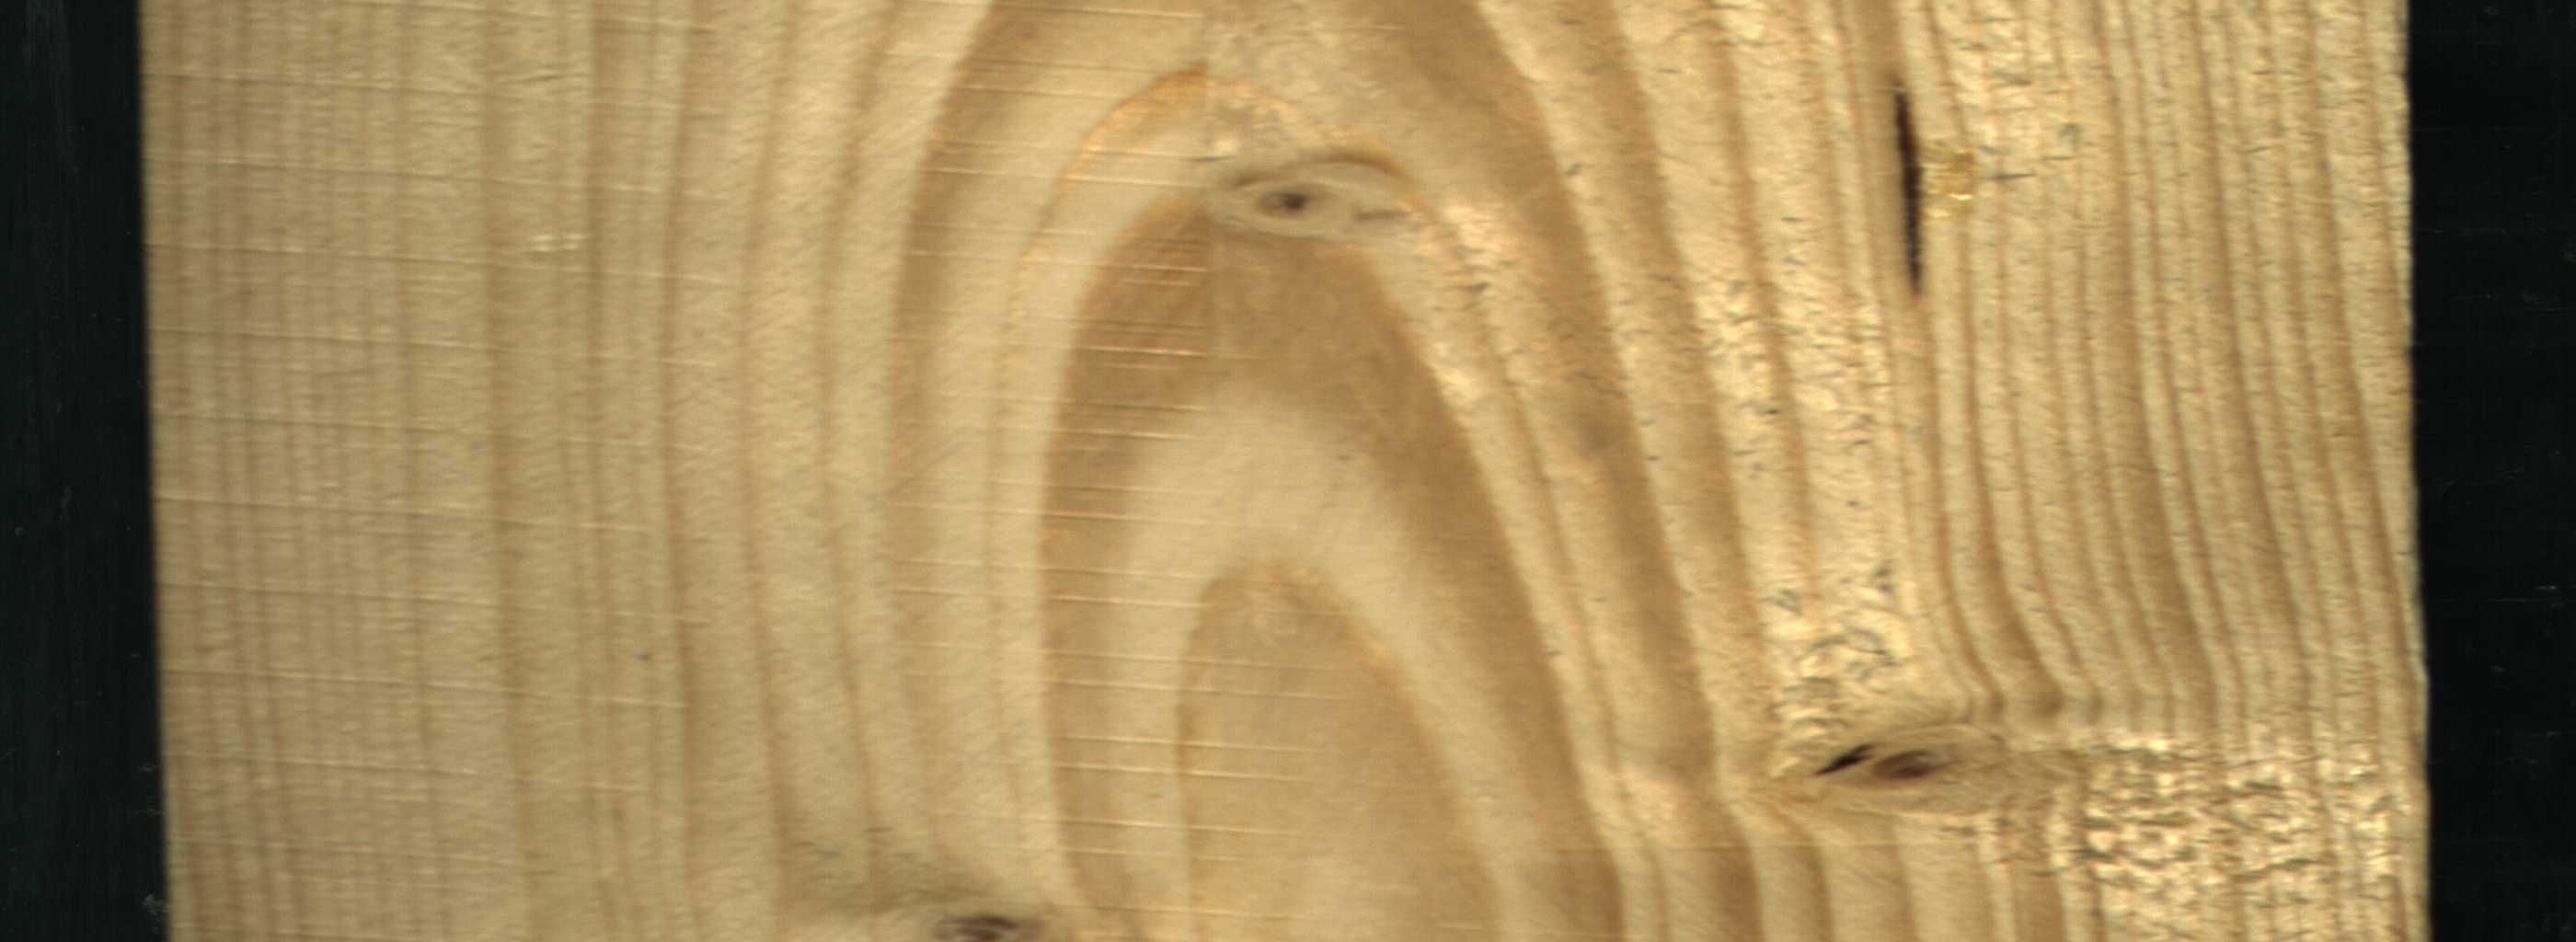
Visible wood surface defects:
resin
Live_Knot
Live_Knot
Live_Knot